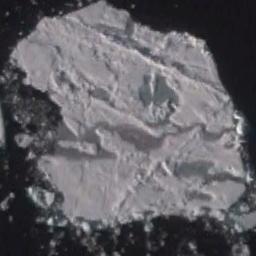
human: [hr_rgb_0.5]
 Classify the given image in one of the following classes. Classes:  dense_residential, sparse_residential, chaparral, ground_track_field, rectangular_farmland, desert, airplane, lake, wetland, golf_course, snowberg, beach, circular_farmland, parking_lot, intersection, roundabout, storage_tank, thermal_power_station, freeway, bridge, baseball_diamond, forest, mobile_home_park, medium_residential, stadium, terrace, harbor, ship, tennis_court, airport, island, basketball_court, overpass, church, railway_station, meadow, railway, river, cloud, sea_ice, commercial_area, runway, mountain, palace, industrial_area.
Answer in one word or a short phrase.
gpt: sea_ice